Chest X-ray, PA view. Patient: 28 years old, sex F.
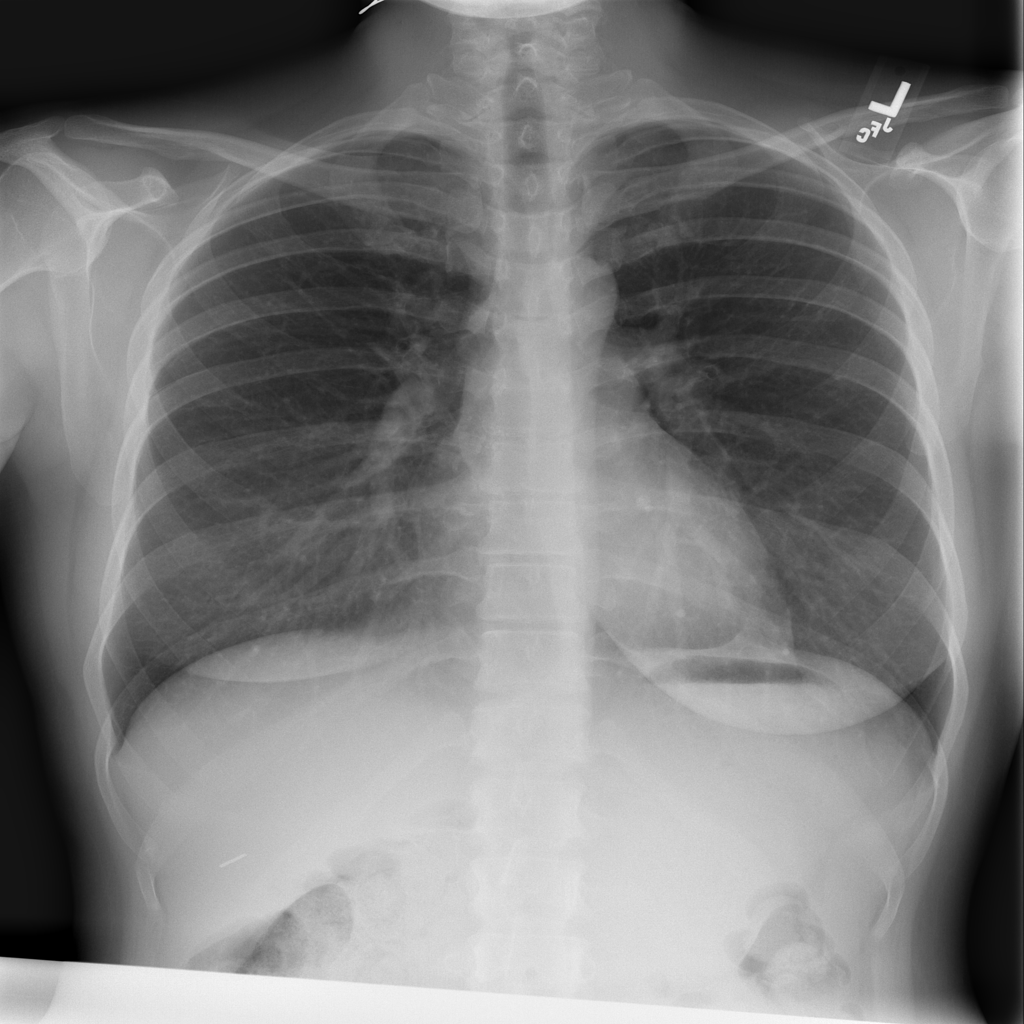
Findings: No Finding